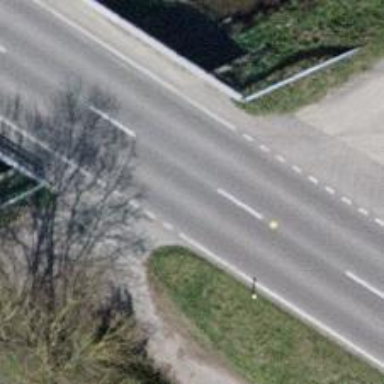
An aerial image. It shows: Primary highway.